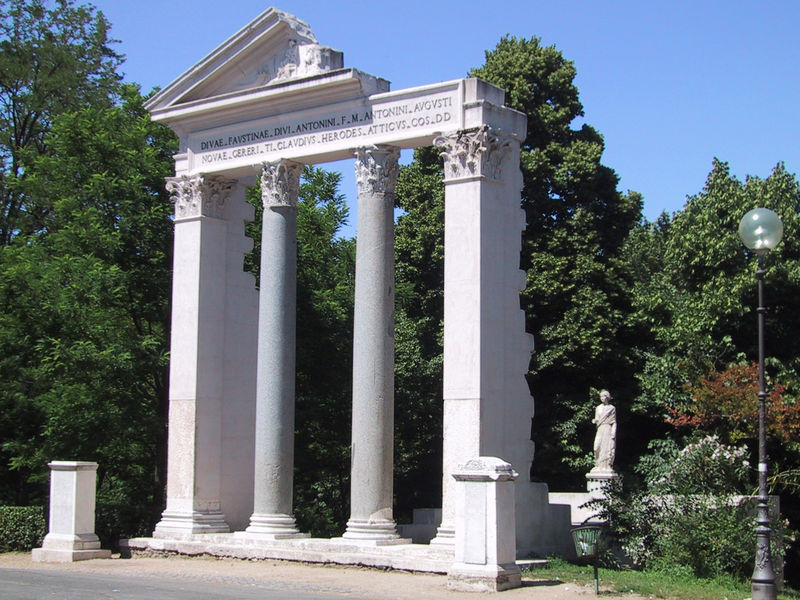
Titel: Tempel der Faustina
Institution: Rom, Villa Borghese
Schlagwörter: himmel, schatten, weiß, bäume, laterne, licht, pfeiler, straße, säule, säulen, park, herodes, sockel, stein, büsche, figur, garten, skulptur, statue, schrift, bogen, wolkenlos, inschrift, socke, tor, ruine, berlin, antike, gehsteig, kapitell, portal, portikus, antik, korinthisch, antikisch, korintisch, latein, augustus, korinthia, bruch, überrest, beschädigt, spolie, papierkorb